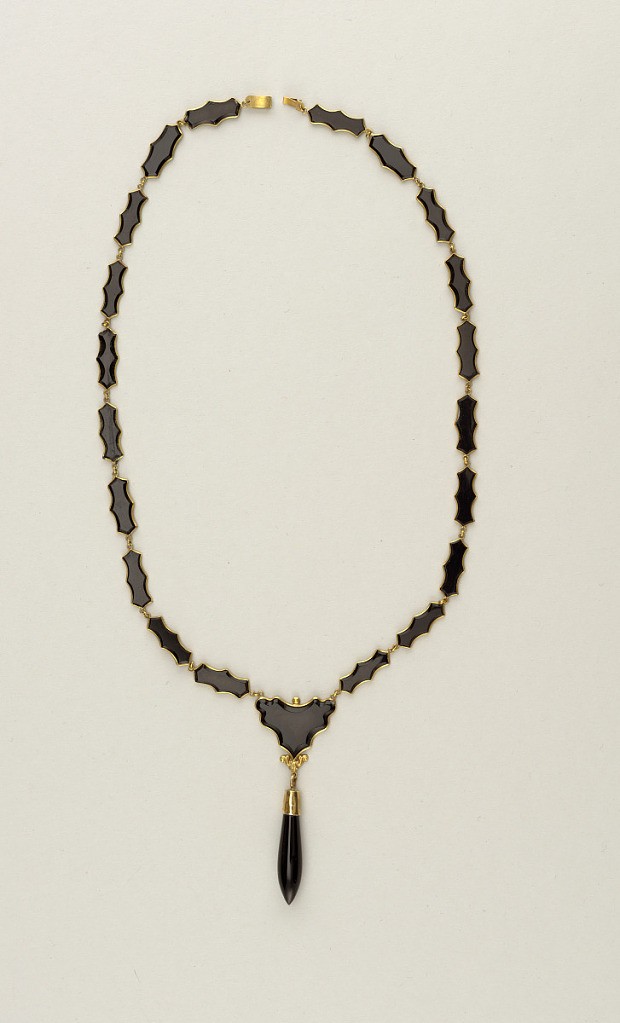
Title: Necklace
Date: ca. 1880
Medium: Onyx, gold.
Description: Link necklace with clasp: twenty shaped pieces of onyx set in gold and one heart-shaped piece with gold setting and ornament with ring (possibly part of a pendant now missing).  One piece of onyx is broken.